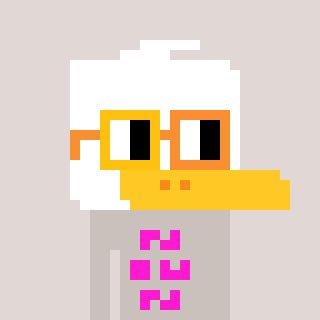
a pixel art character with square yellow and orange glasses, a duck-shaped head and a foggrey-colored body on a warm background